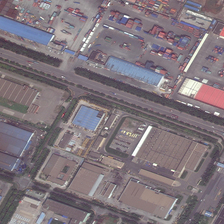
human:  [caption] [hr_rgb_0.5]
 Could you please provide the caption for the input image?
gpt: many buildings and some green plants are in two sides of a road in an industrial area .

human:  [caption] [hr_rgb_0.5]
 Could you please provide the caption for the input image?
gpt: the houses in the industrial area are blue and yellow .

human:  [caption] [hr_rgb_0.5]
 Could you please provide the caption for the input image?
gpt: a lot of industrial zones along the lake .

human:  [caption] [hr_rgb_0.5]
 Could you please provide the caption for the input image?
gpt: many buildings and some green plants are in two sides of a road in an industrial area .

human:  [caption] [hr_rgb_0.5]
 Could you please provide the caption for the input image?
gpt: a lot of industrial zones along the lake .